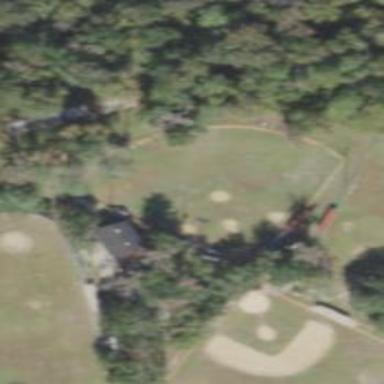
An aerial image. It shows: Baseball pitch for leisure and sports activities.